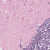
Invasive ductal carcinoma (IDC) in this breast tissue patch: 0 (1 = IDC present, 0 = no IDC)